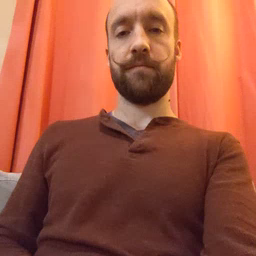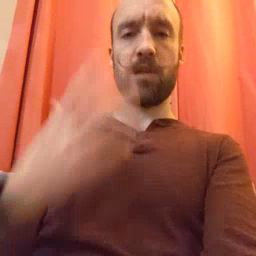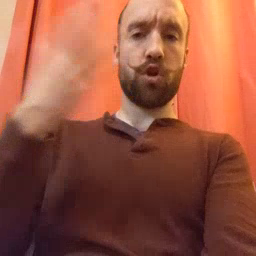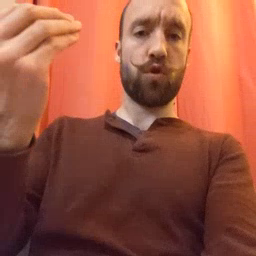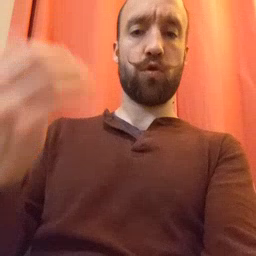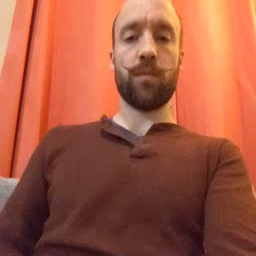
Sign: go